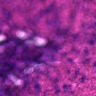
Metastatic tissue present: no